Question: I would like to create a menu button in my ActionBar Sherlock that will trigger the menu options I have in a xml file.
I have also created this options_menu but it is only triggered when user clicks on the hardware key (for example in S3, to trigger the menu you should click on left handed side button from the Home button)
I would like to have a button like this on my action bar (the 3 little square button on the right top corner)

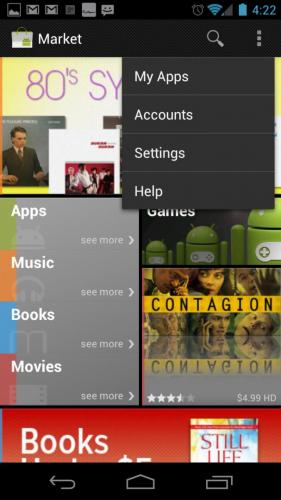
Answer: The overflow menu is only shown on devices which don't have the hardware keys. It is considered an Action bar Anti-Pattern.
However if you still want to do it, this is how you do it
'''
try {
ViewConfiguration config = ViewConfiguration.get(this);
Field menuKeyField = ViewConfiguration.class.getDeclaredField("sHasPermanentMenuKey");
if(menuKeyField != null) {
menuKeyField.setAccessible(true);
menuKeyField.setBoolean(config, false);
}
} catch (Exception e) {
e.printStackTrace();
}
'''